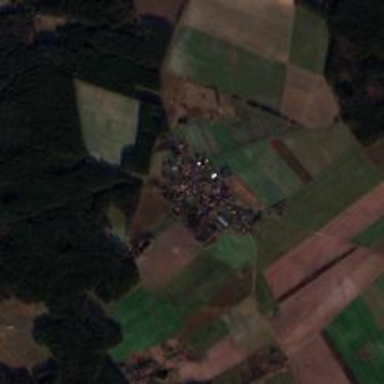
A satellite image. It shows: Village.